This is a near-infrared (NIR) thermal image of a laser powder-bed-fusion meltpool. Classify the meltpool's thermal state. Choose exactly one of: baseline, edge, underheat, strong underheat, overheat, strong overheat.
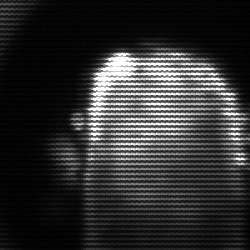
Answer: baseline